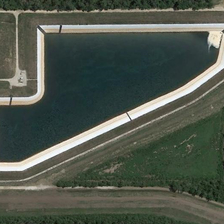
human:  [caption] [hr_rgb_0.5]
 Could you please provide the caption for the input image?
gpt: there is a bare road around the lake .

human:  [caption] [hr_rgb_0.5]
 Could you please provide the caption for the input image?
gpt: there is a bare road around the lake .

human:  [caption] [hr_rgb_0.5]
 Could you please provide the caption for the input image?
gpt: the vast lake presents an irregular shape .

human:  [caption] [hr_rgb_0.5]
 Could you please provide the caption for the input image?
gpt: the vast lake presents an irregular shape .

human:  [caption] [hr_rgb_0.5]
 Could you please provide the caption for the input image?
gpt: there is a bare road around the lake .